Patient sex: M
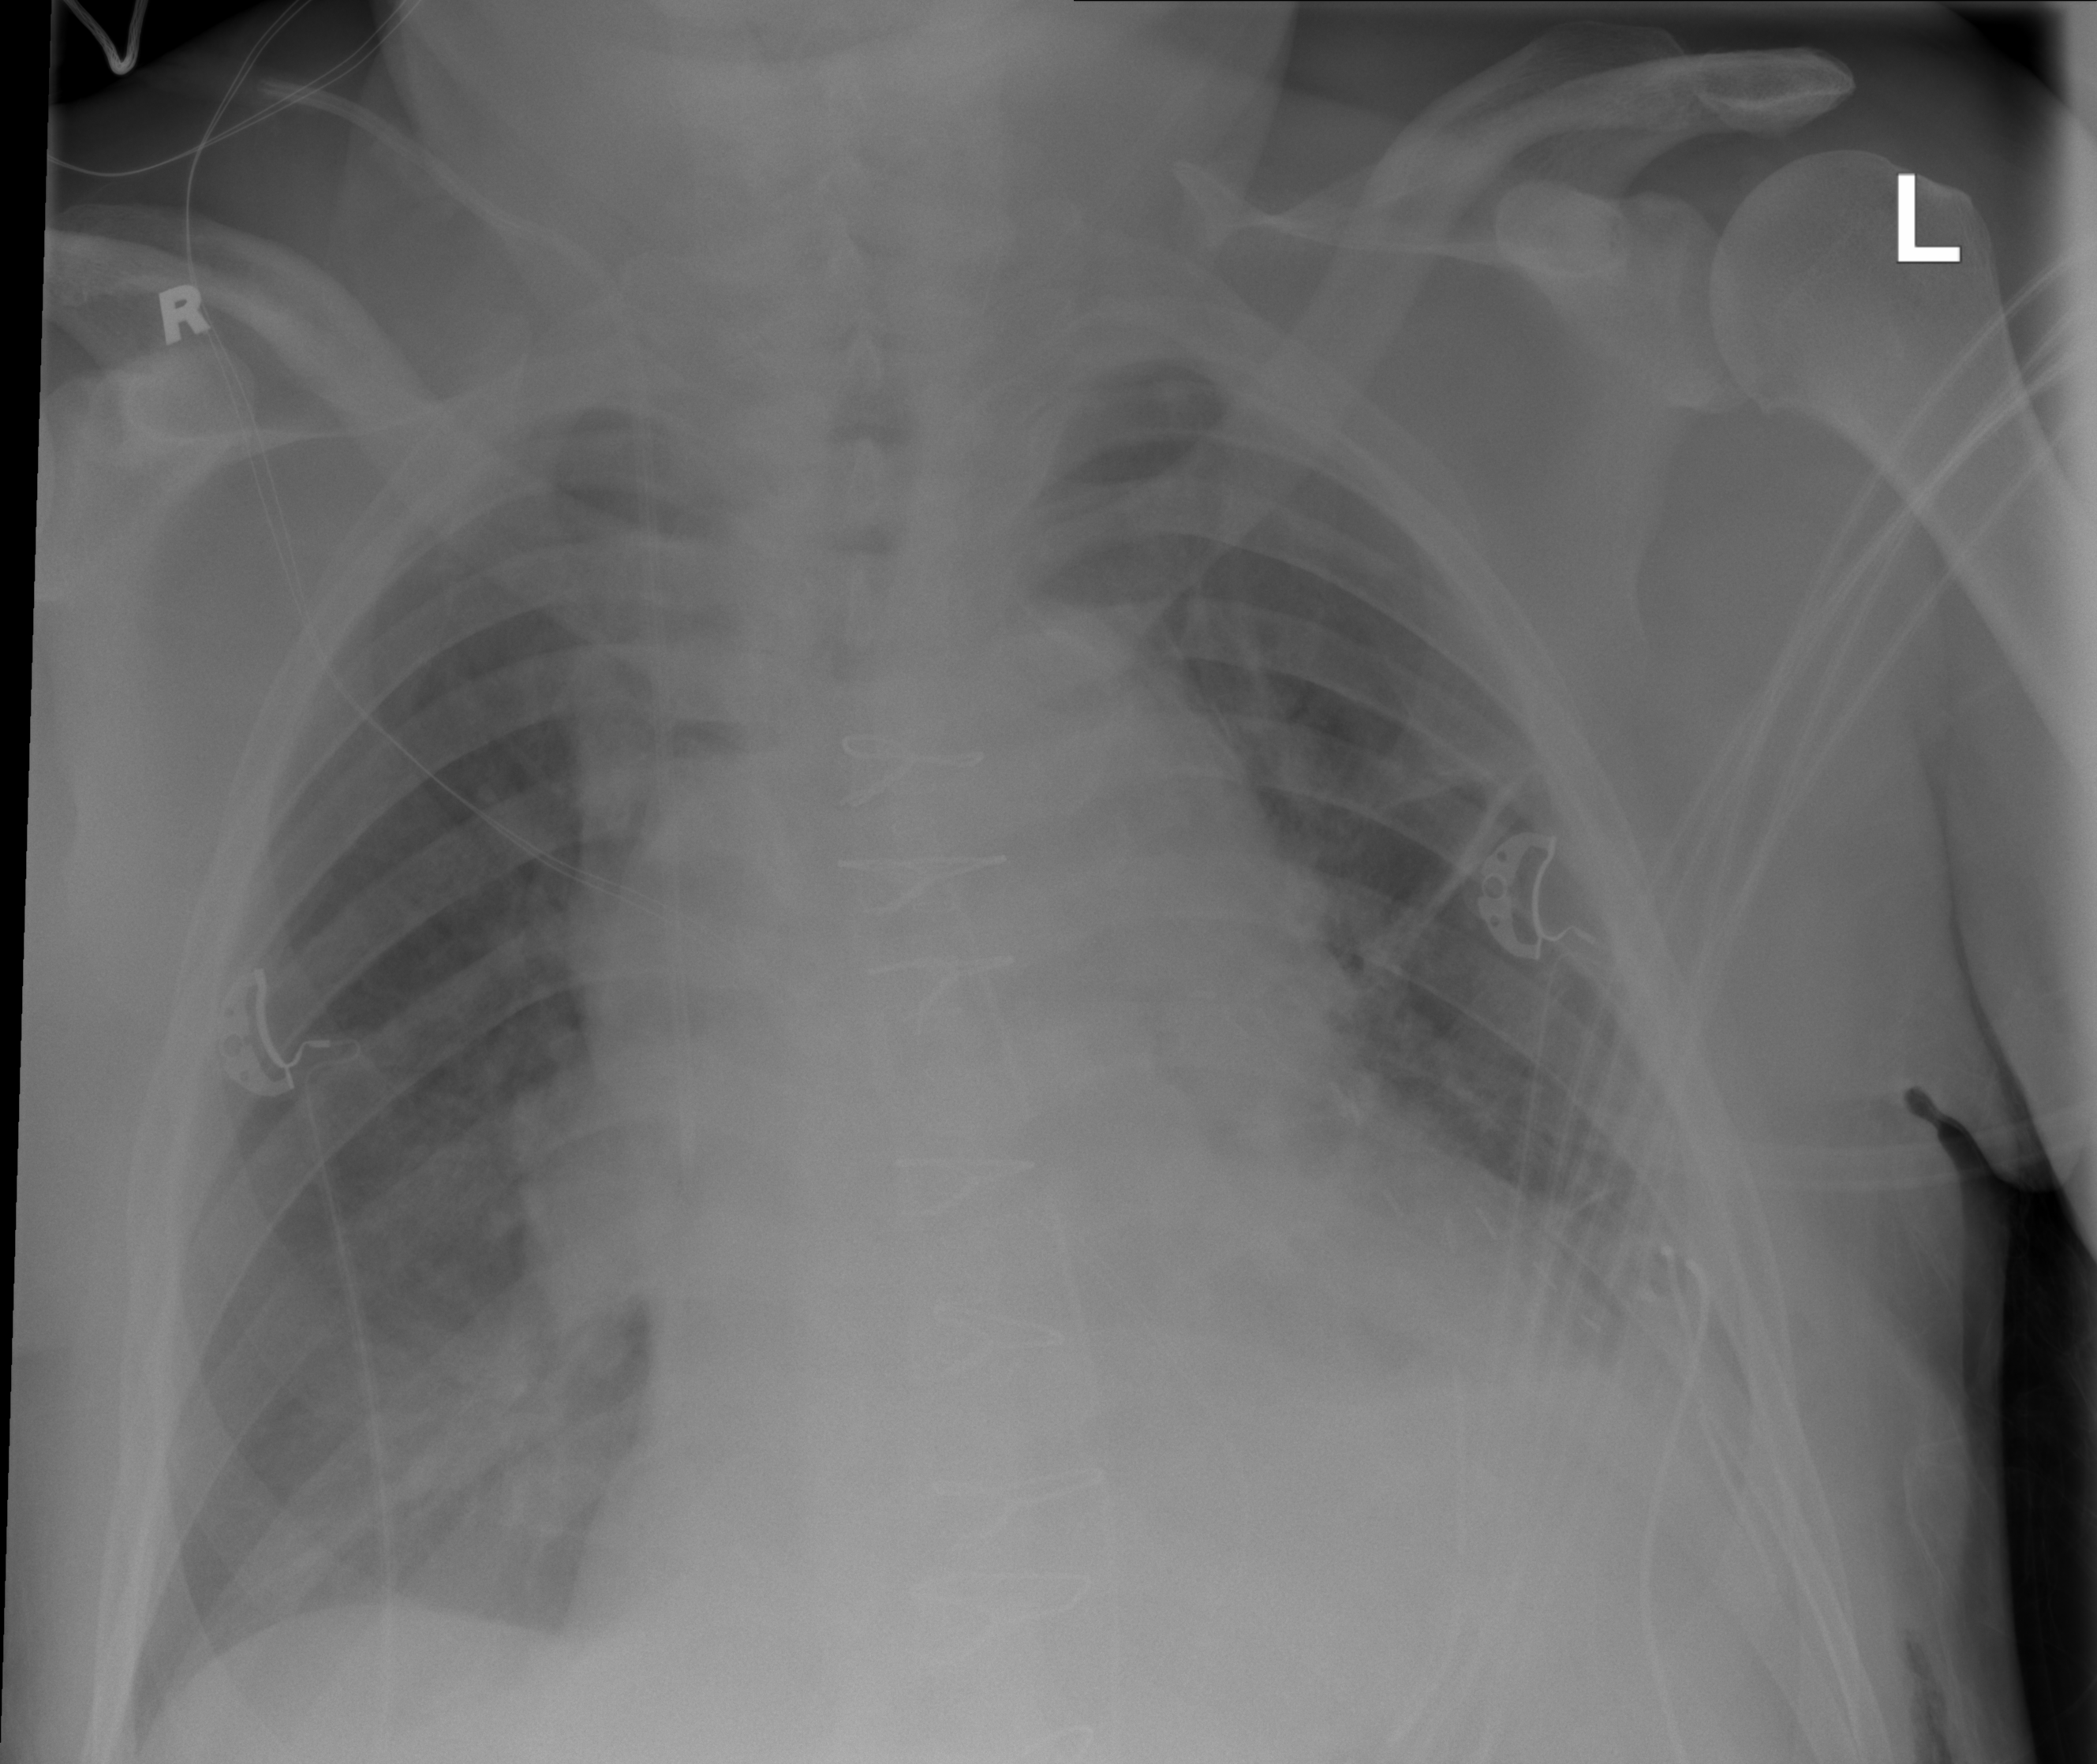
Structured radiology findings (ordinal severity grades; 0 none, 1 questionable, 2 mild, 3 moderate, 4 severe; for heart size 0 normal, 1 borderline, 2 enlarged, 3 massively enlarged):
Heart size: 2
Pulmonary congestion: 2
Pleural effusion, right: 0
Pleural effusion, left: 1
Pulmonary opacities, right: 1
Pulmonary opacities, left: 1
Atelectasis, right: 0
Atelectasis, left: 2